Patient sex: M
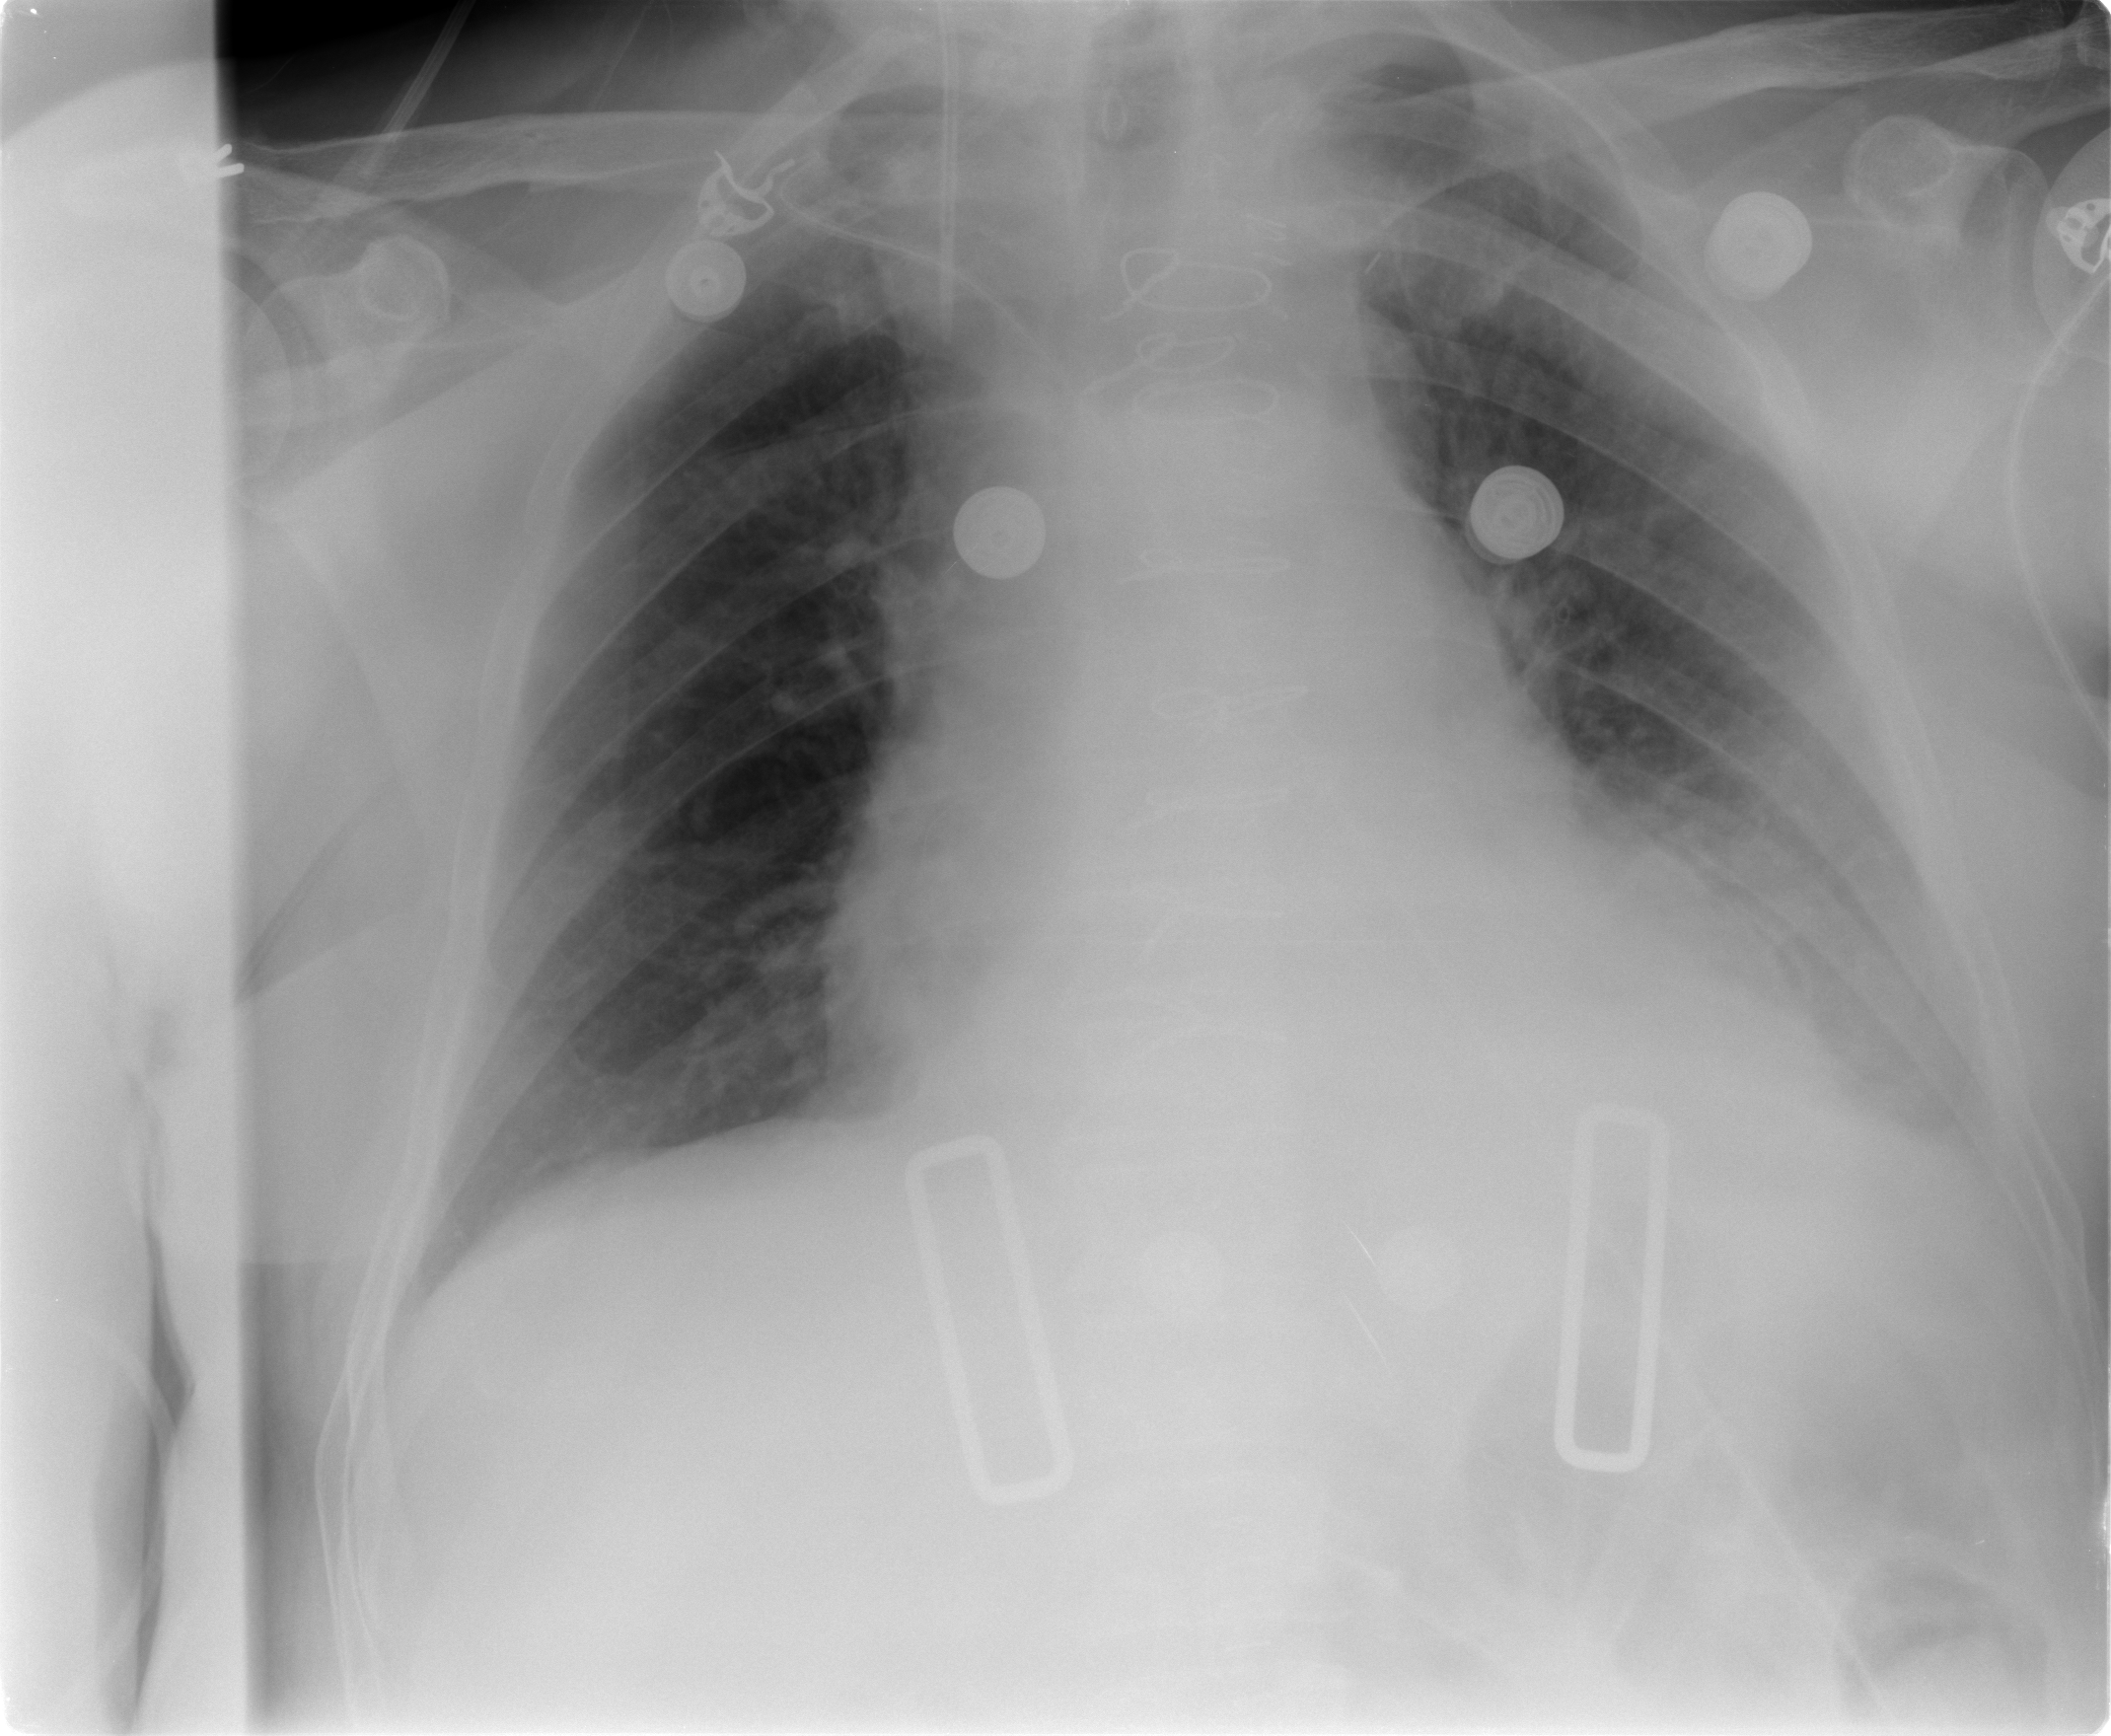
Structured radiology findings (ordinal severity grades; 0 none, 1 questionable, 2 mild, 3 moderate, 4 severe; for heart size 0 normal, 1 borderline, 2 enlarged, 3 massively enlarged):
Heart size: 2
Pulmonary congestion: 2
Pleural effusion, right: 0
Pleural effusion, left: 2
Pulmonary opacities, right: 0
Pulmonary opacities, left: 0
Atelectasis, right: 2
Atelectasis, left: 2